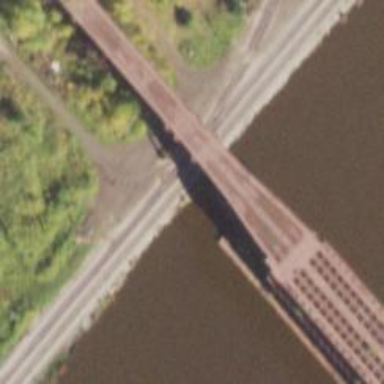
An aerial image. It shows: Disused railway spur service on viaduct bridge.